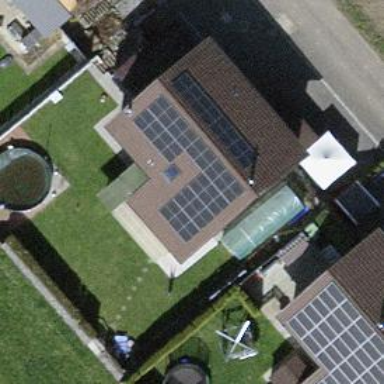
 consisting of solar photovoltaic panels."